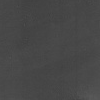
Atmospheric dust classification: not_dusty